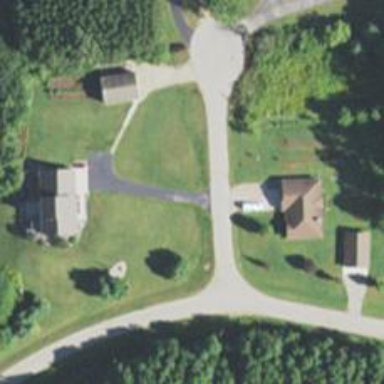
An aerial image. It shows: Driveway.